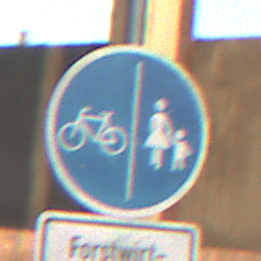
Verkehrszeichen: GetrennterRadUndGehwegRadwegLinks
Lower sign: BesondereFahrzeugeUndTransportgueter7
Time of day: SunriseSunset
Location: Roofed (Suburban)
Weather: Clear
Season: NotSpecified
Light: Natural